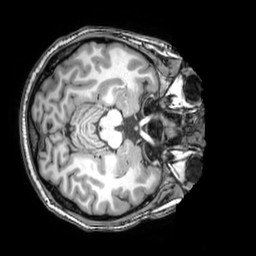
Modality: T1w
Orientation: axial
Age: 34
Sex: male